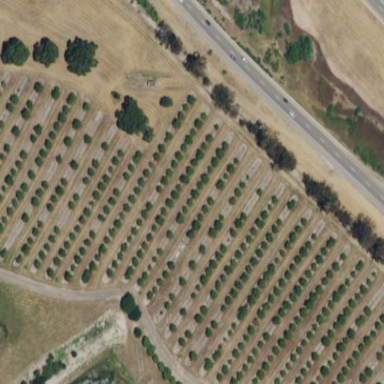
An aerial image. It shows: Orchard.